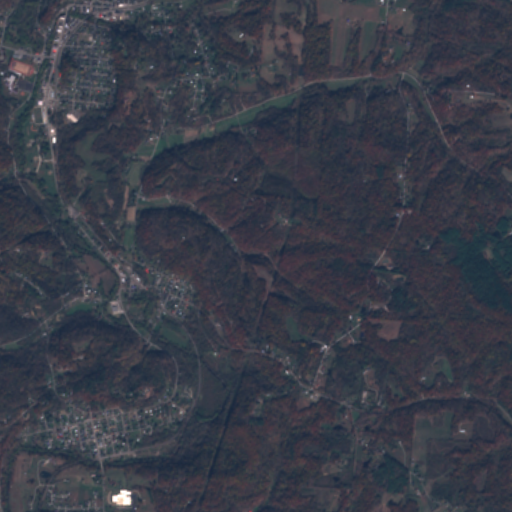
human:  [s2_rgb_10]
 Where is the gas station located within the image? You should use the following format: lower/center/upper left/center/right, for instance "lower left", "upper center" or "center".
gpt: The gas station is located in the upper left of the image.
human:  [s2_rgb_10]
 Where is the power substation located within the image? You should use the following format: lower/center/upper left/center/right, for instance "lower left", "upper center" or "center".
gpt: The power substation is located in the center left of the image.
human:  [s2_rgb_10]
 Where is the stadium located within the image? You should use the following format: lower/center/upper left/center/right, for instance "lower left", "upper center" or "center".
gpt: The stadium is located in the upper left of the image.
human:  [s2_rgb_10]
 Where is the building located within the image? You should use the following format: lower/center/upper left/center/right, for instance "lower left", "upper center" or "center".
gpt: The building is located in the upper left of the image.
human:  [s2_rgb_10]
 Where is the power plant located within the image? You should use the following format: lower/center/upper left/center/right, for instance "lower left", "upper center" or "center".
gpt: There is no power plant in the image.